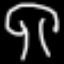
Label: mushroom